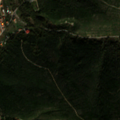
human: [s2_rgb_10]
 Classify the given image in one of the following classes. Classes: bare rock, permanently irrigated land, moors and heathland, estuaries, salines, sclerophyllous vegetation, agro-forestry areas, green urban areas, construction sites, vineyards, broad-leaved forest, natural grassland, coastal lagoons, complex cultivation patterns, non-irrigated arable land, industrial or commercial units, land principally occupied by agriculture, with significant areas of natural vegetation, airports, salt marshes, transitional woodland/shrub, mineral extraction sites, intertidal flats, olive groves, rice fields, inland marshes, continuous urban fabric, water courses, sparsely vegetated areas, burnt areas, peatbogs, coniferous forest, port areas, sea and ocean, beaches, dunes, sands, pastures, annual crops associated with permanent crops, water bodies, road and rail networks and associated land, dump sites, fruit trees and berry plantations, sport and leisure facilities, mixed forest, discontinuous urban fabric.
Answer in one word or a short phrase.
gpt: discontinuous urban fabric, complex cultivation patterns, broad-leaved forest, sclerophyllous vegetation